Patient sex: M
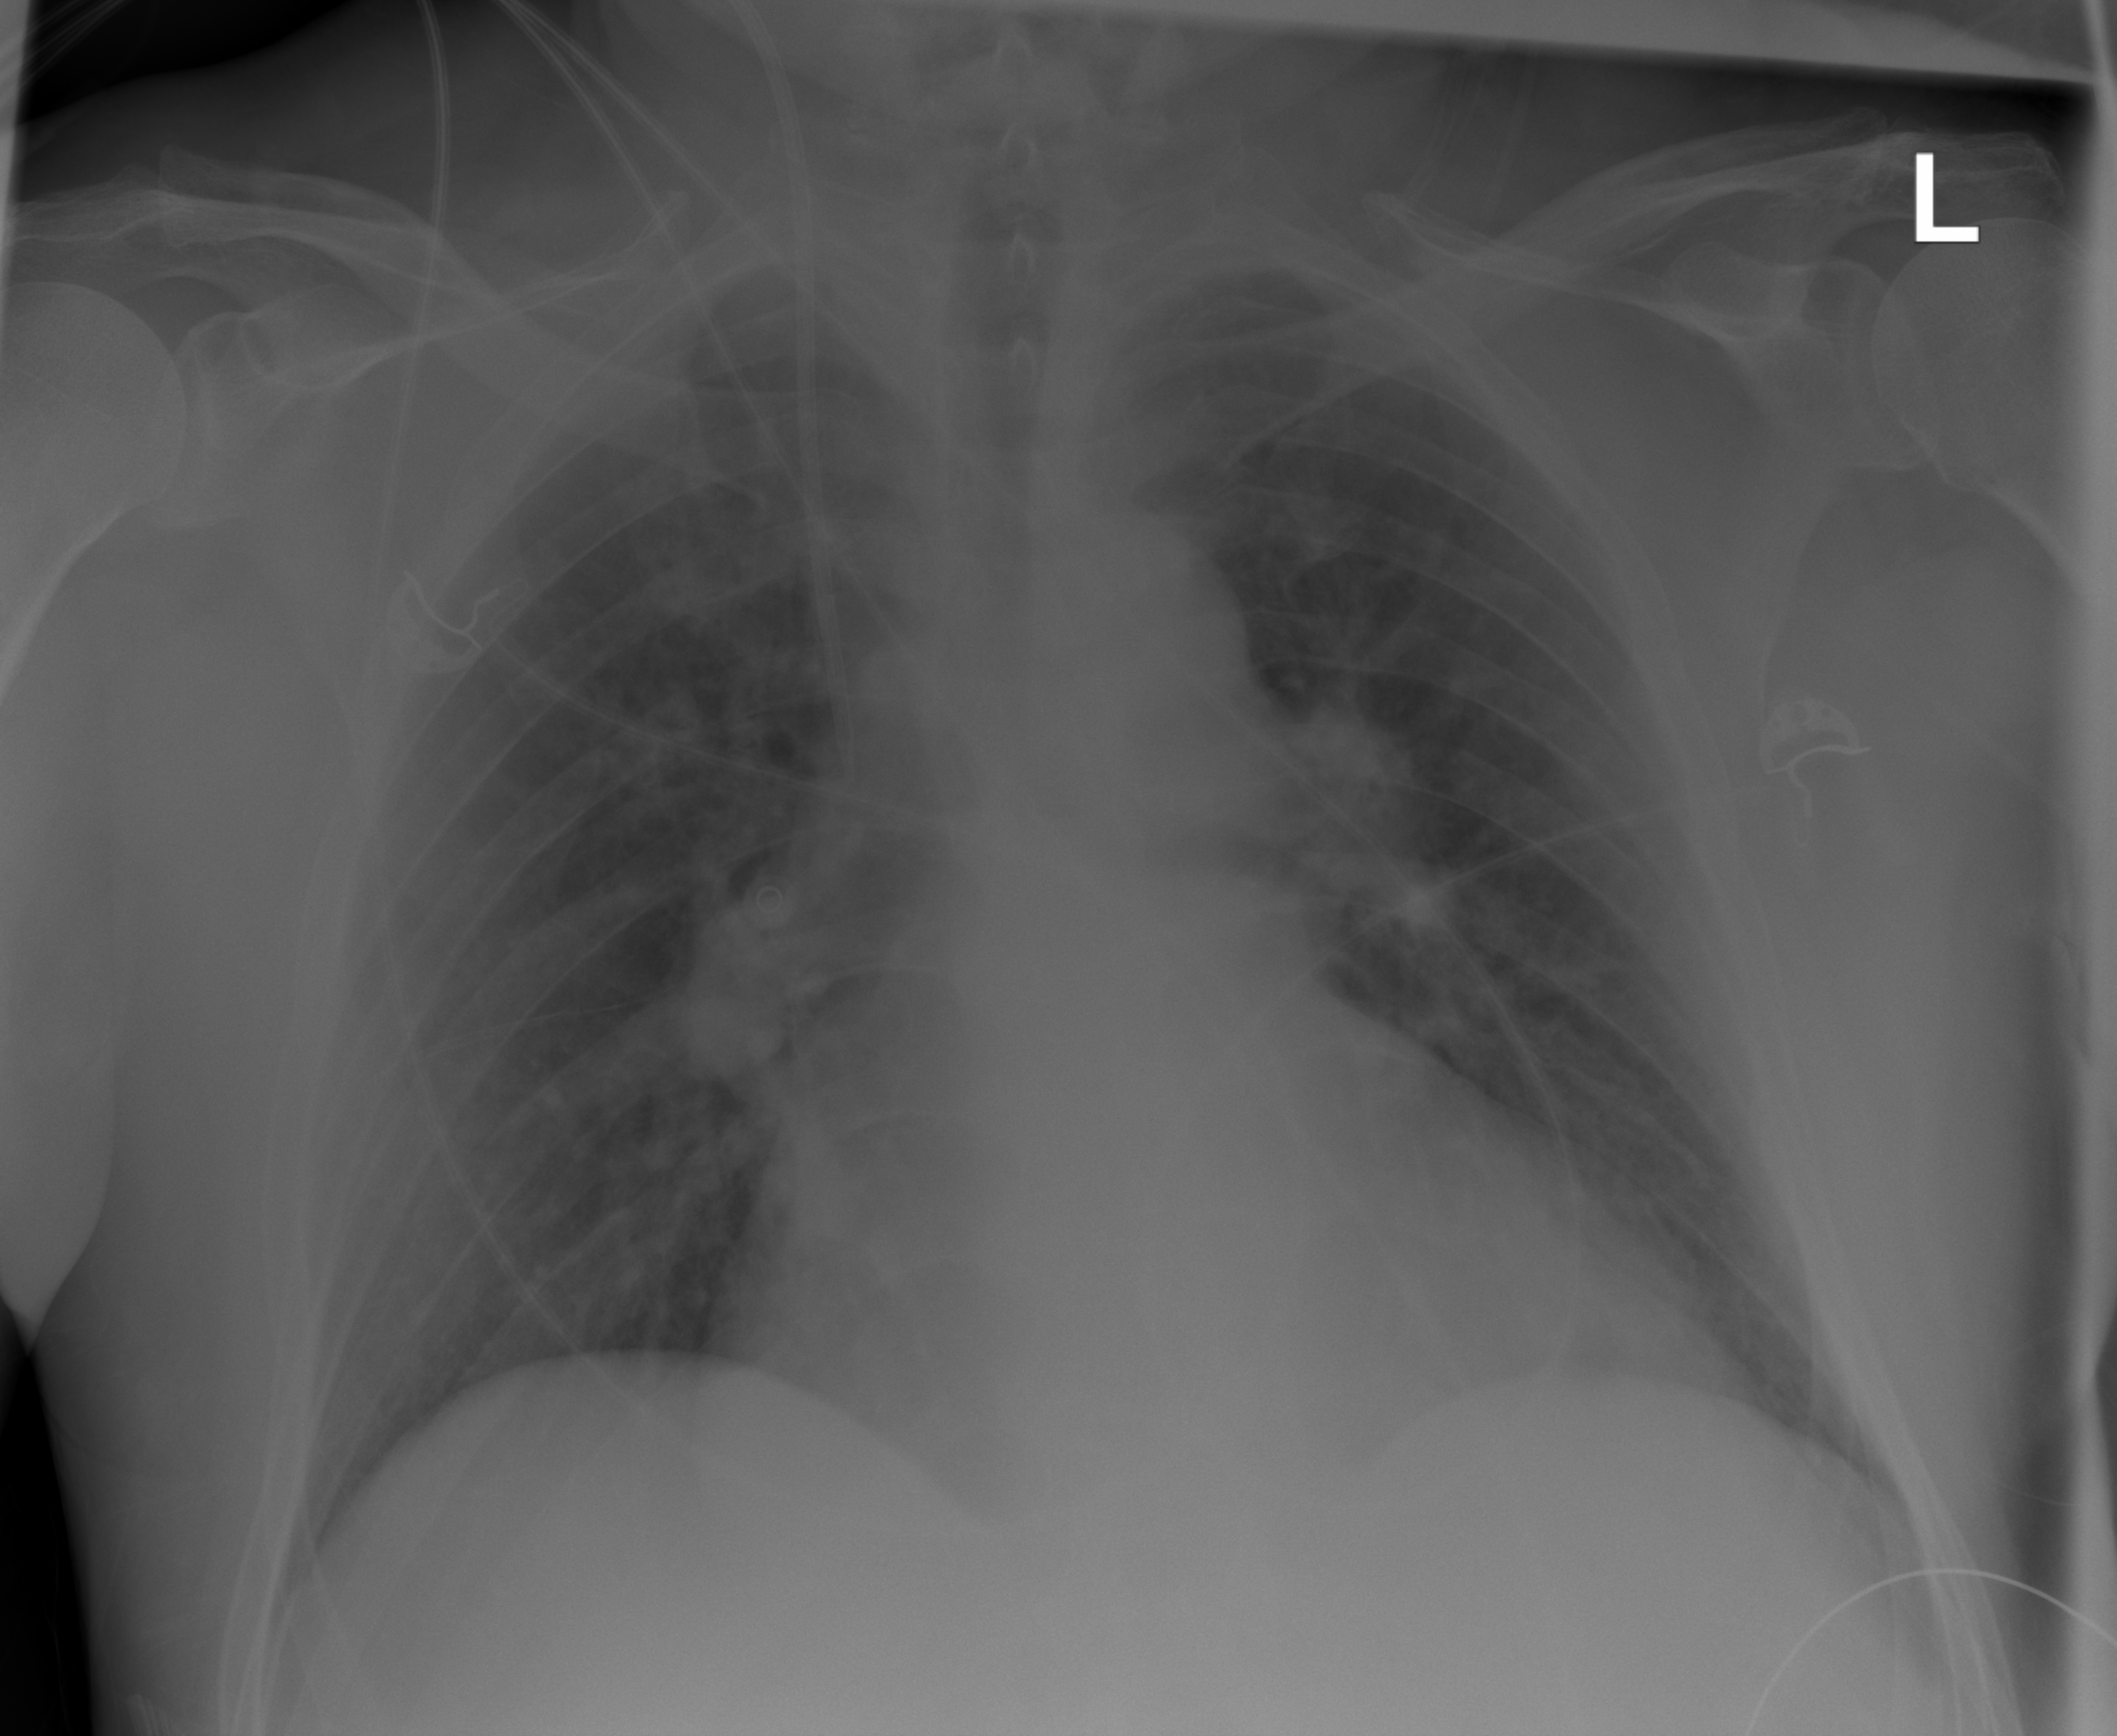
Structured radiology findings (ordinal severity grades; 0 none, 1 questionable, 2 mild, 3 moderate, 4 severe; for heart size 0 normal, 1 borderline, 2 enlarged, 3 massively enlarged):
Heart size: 2
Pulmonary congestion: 2
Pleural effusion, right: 0
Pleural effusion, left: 0
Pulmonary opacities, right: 0
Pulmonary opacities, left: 0
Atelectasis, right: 0
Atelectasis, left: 0